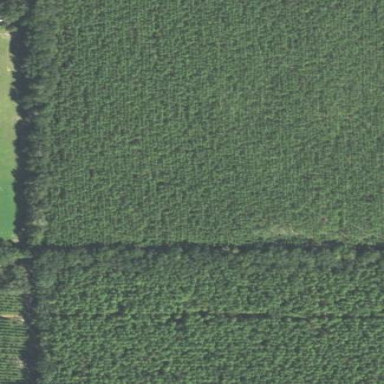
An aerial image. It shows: Forest area predominantly covered with needle-leaved trees.